Field crop: tomato
Growth stage: 2
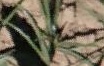
Species: cyperus